Question: I want to access a value in a radGrid control. Given the image below, I want to access the value of "Status". But I can't seem to get it.
I get an error message
> "Unable to cast object of type 'TripLeg' to type
'Telerik.Web.UI.GridDataItem'."
Any ideas how to access that column?

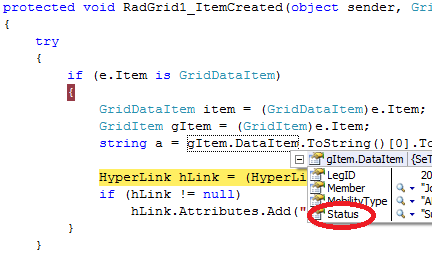
Answer: I like Telerik Components a lot (altough more and more I like Kendo UI) anyway seems to me that if you want to get the value on the status you could use this
'''
string itemValue = dataItem["ColumnUniqueName"].Text;
//no need to convert :)
'''
Take a look at the Documentation for the RadGrids...
<URL>